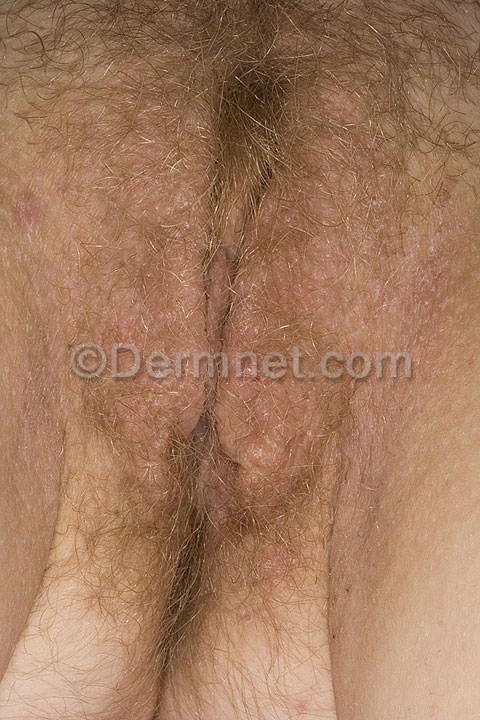
Disease: Eczema Photos